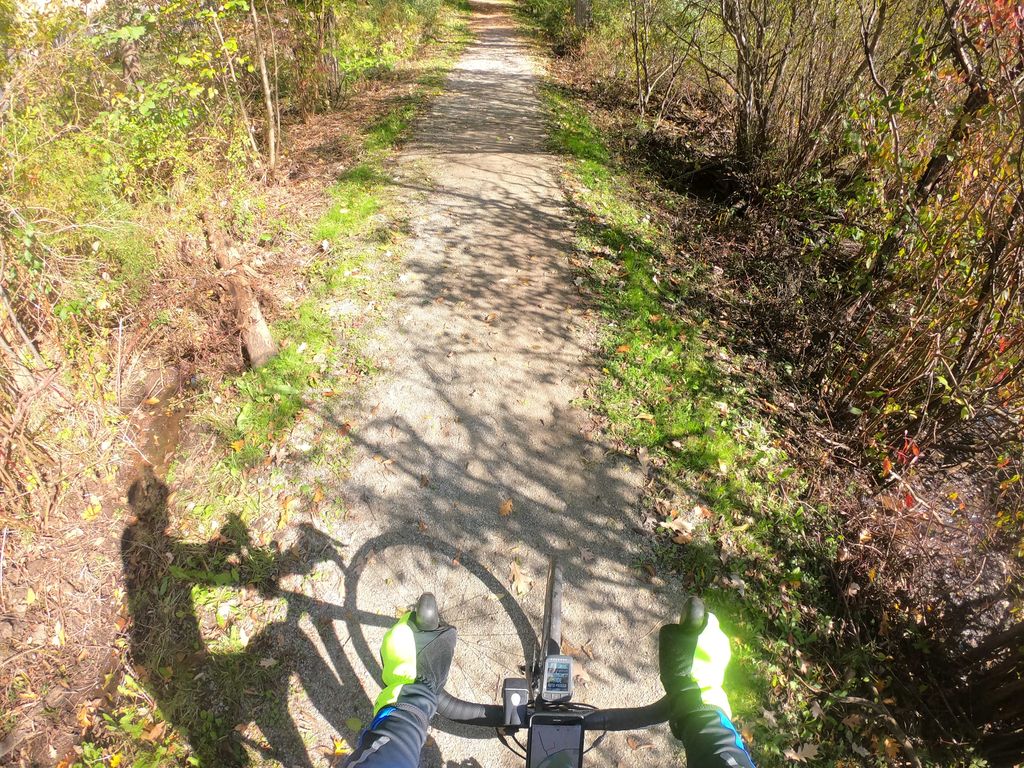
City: kitchener-waterloo